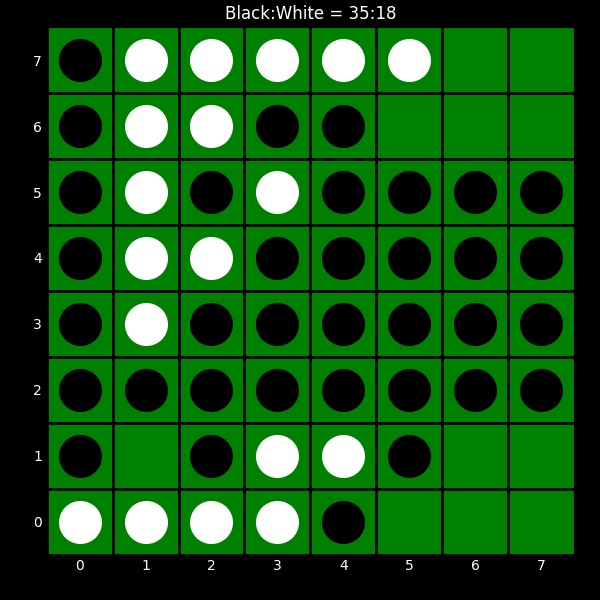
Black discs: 35
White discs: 18